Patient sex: M
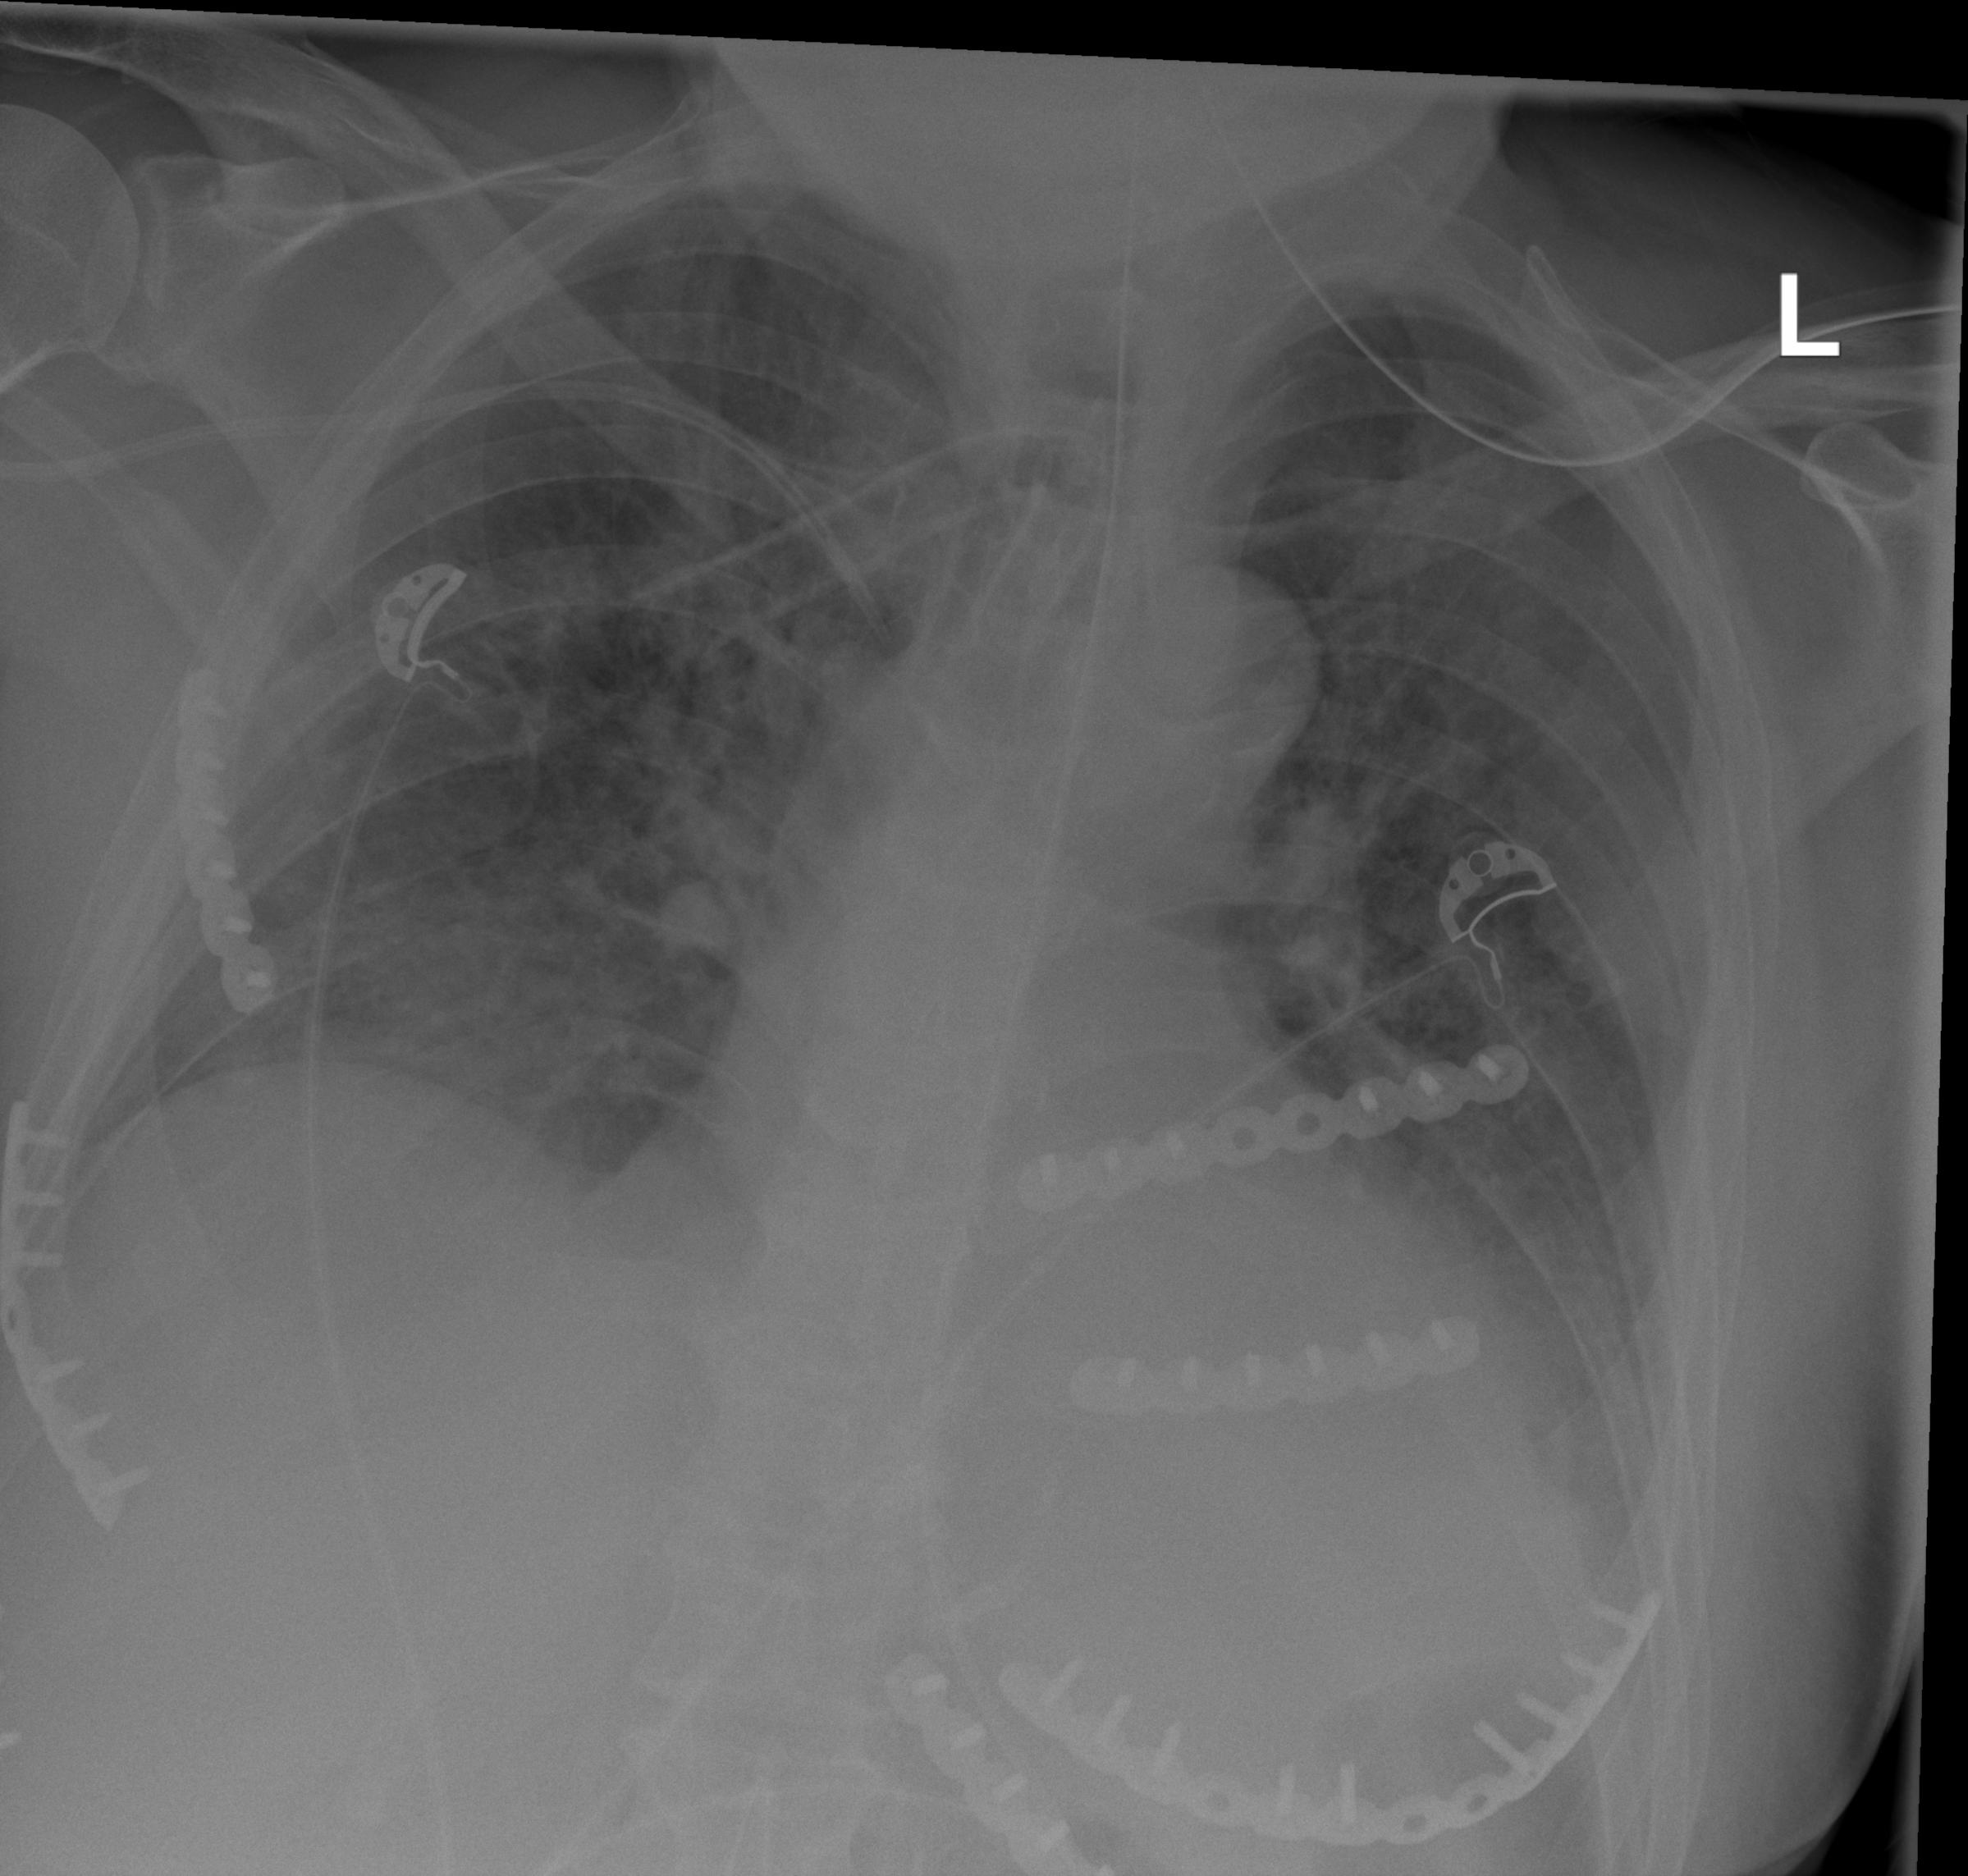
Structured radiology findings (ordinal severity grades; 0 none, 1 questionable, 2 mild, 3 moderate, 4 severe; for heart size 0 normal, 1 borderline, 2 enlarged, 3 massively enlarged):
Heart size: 1
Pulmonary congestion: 3
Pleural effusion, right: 1
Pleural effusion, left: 2
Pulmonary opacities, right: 1
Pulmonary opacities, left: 1
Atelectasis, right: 2
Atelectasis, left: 2